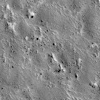
Atmospheric dust classification: not_dusty